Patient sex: M
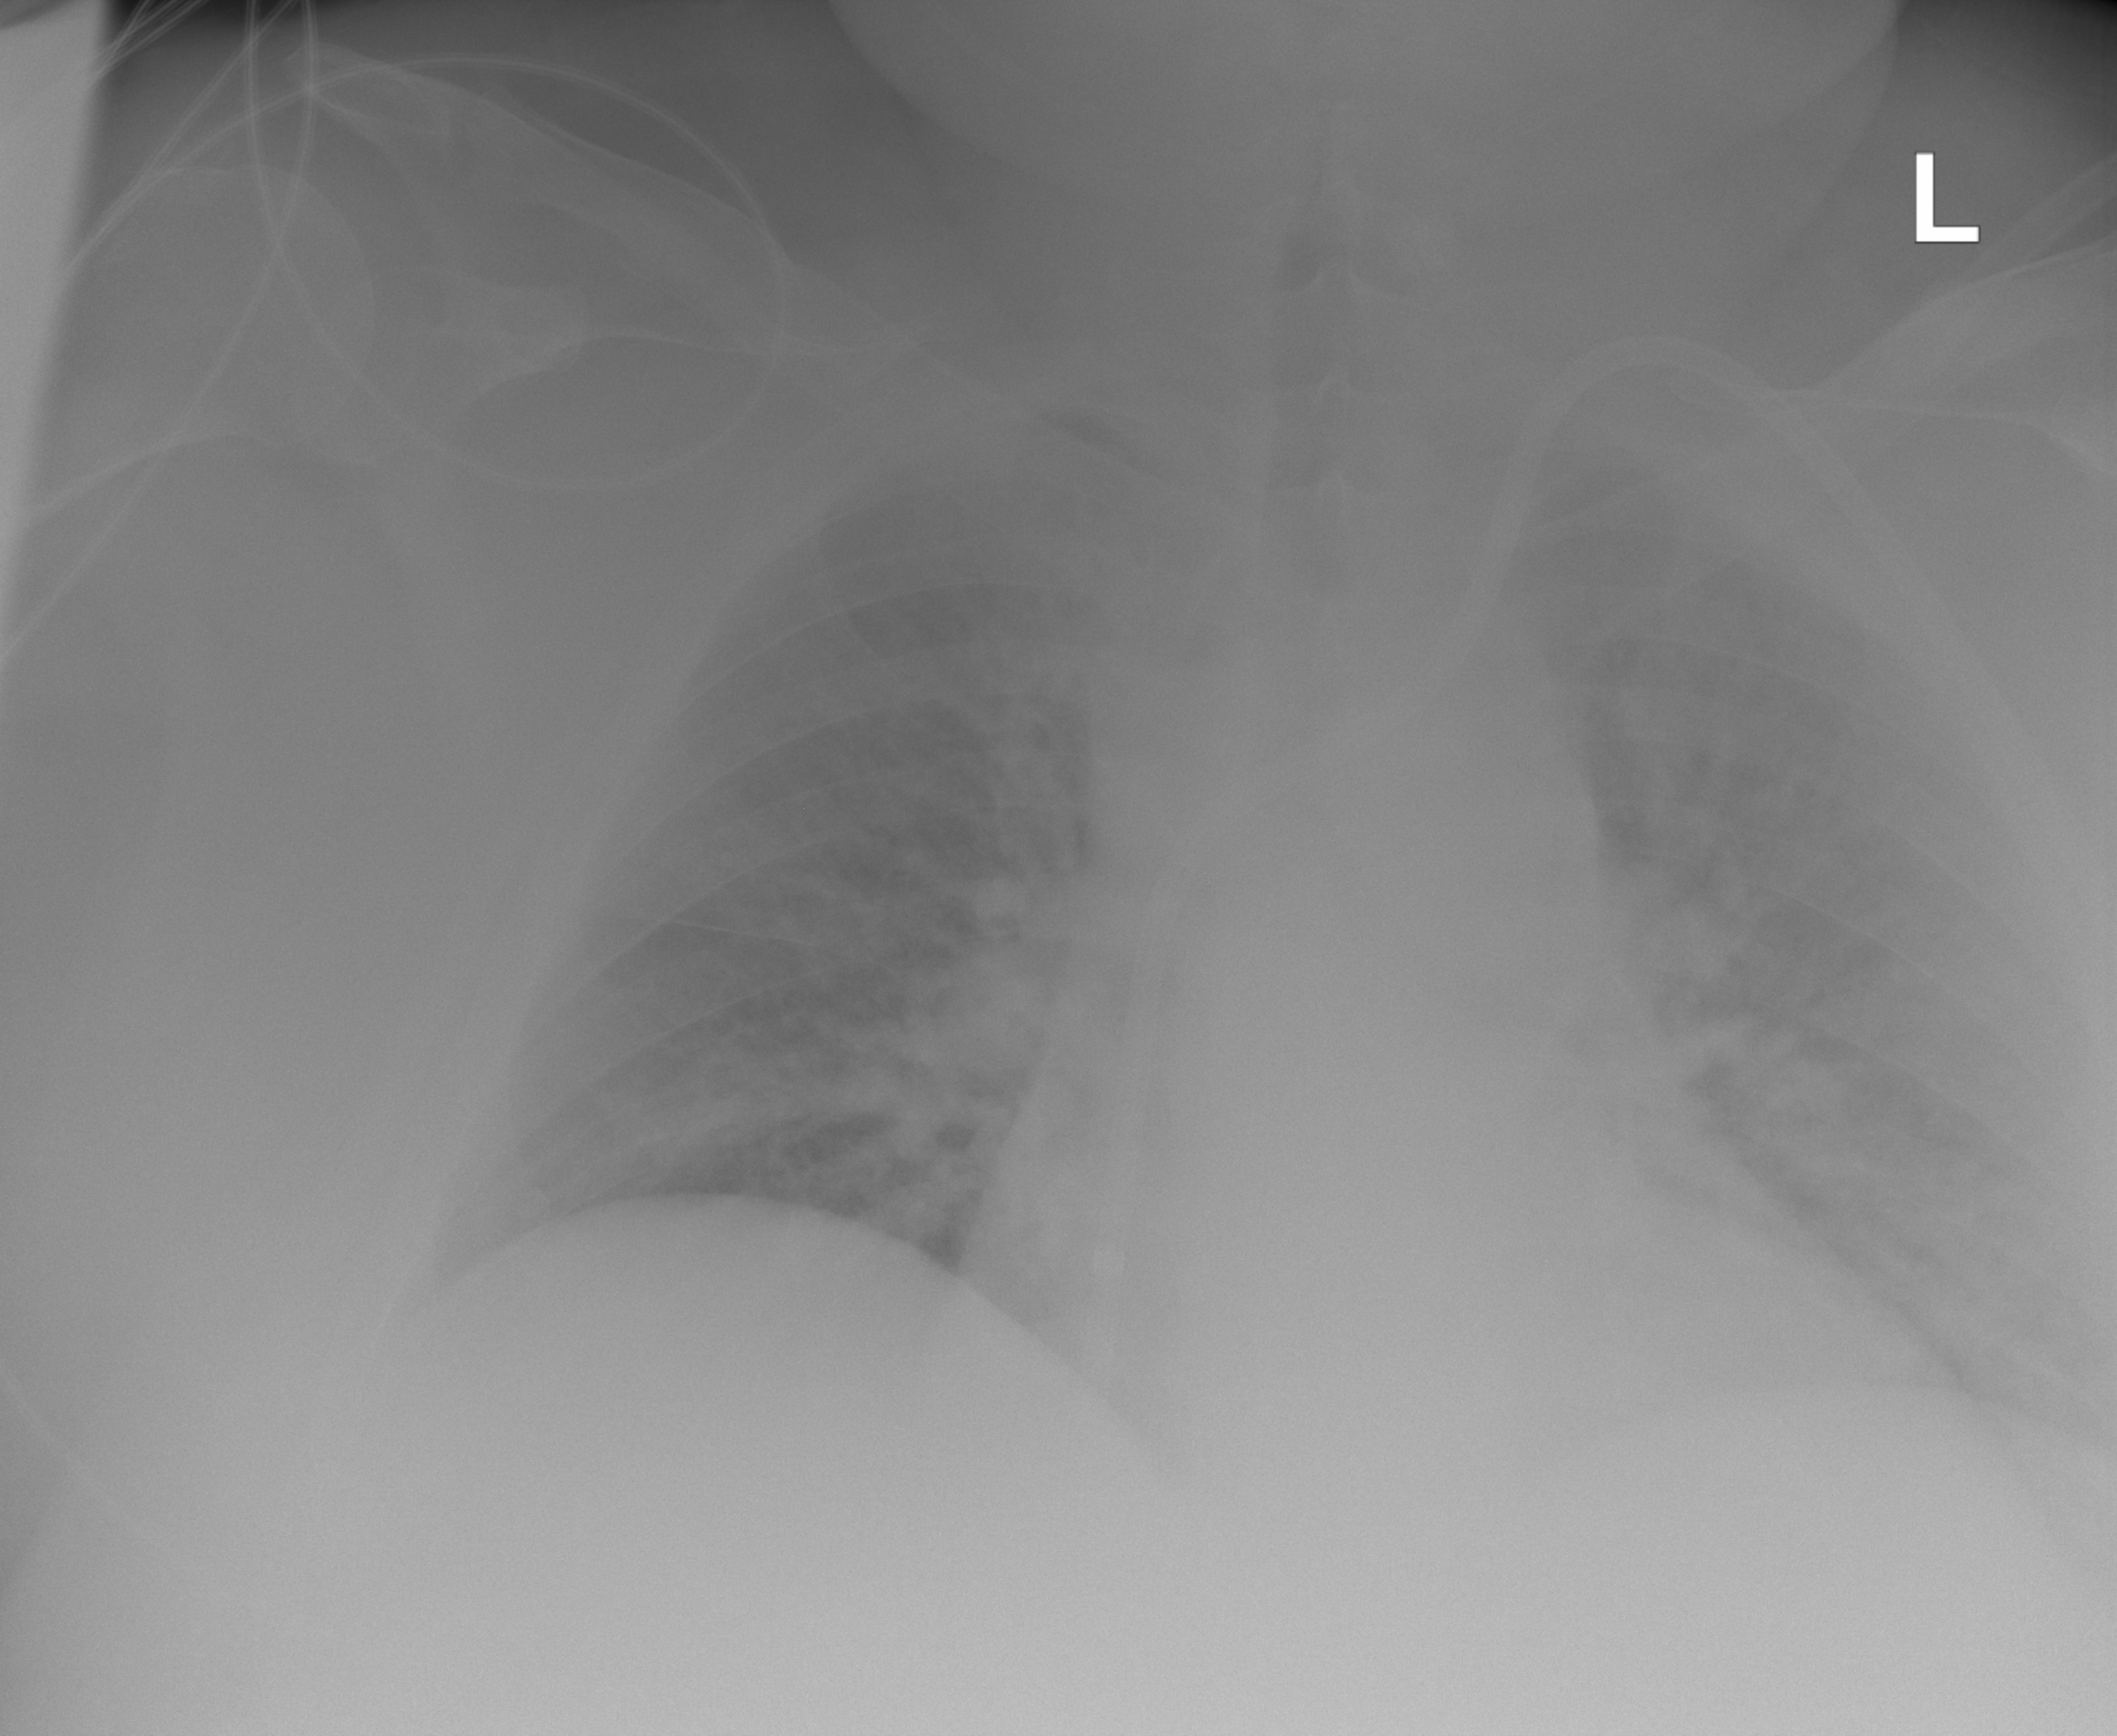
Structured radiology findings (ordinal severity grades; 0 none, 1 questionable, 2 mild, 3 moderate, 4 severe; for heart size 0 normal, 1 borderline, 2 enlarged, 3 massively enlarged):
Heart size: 1
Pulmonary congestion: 3
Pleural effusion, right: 0
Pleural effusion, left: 0
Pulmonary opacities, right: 3
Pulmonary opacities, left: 3
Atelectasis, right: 0
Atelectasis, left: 0